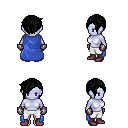
a pixel art fantasy rpg character, female body template, dark elf, purple skin, blue cape, white pants, black pixie cut hairstyle, metal gloves, maroon shoes, four views (front, back, left, right), 2x2 character sprite sheet, small pixel art, hard edges, no anti-aliasing